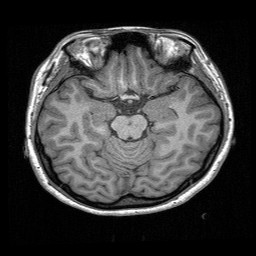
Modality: T1w
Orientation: coronal